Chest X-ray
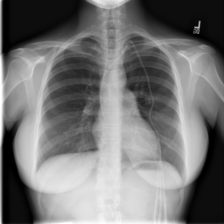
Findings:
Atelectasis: negative
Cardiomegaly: negative
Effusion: negative
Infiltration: negative
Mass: negative
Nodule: negative
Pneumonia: negative
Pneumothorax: negative
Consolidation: negative
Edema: negative
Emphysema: negative
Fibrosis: negative
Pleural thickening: negative
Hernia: negative